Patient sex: M
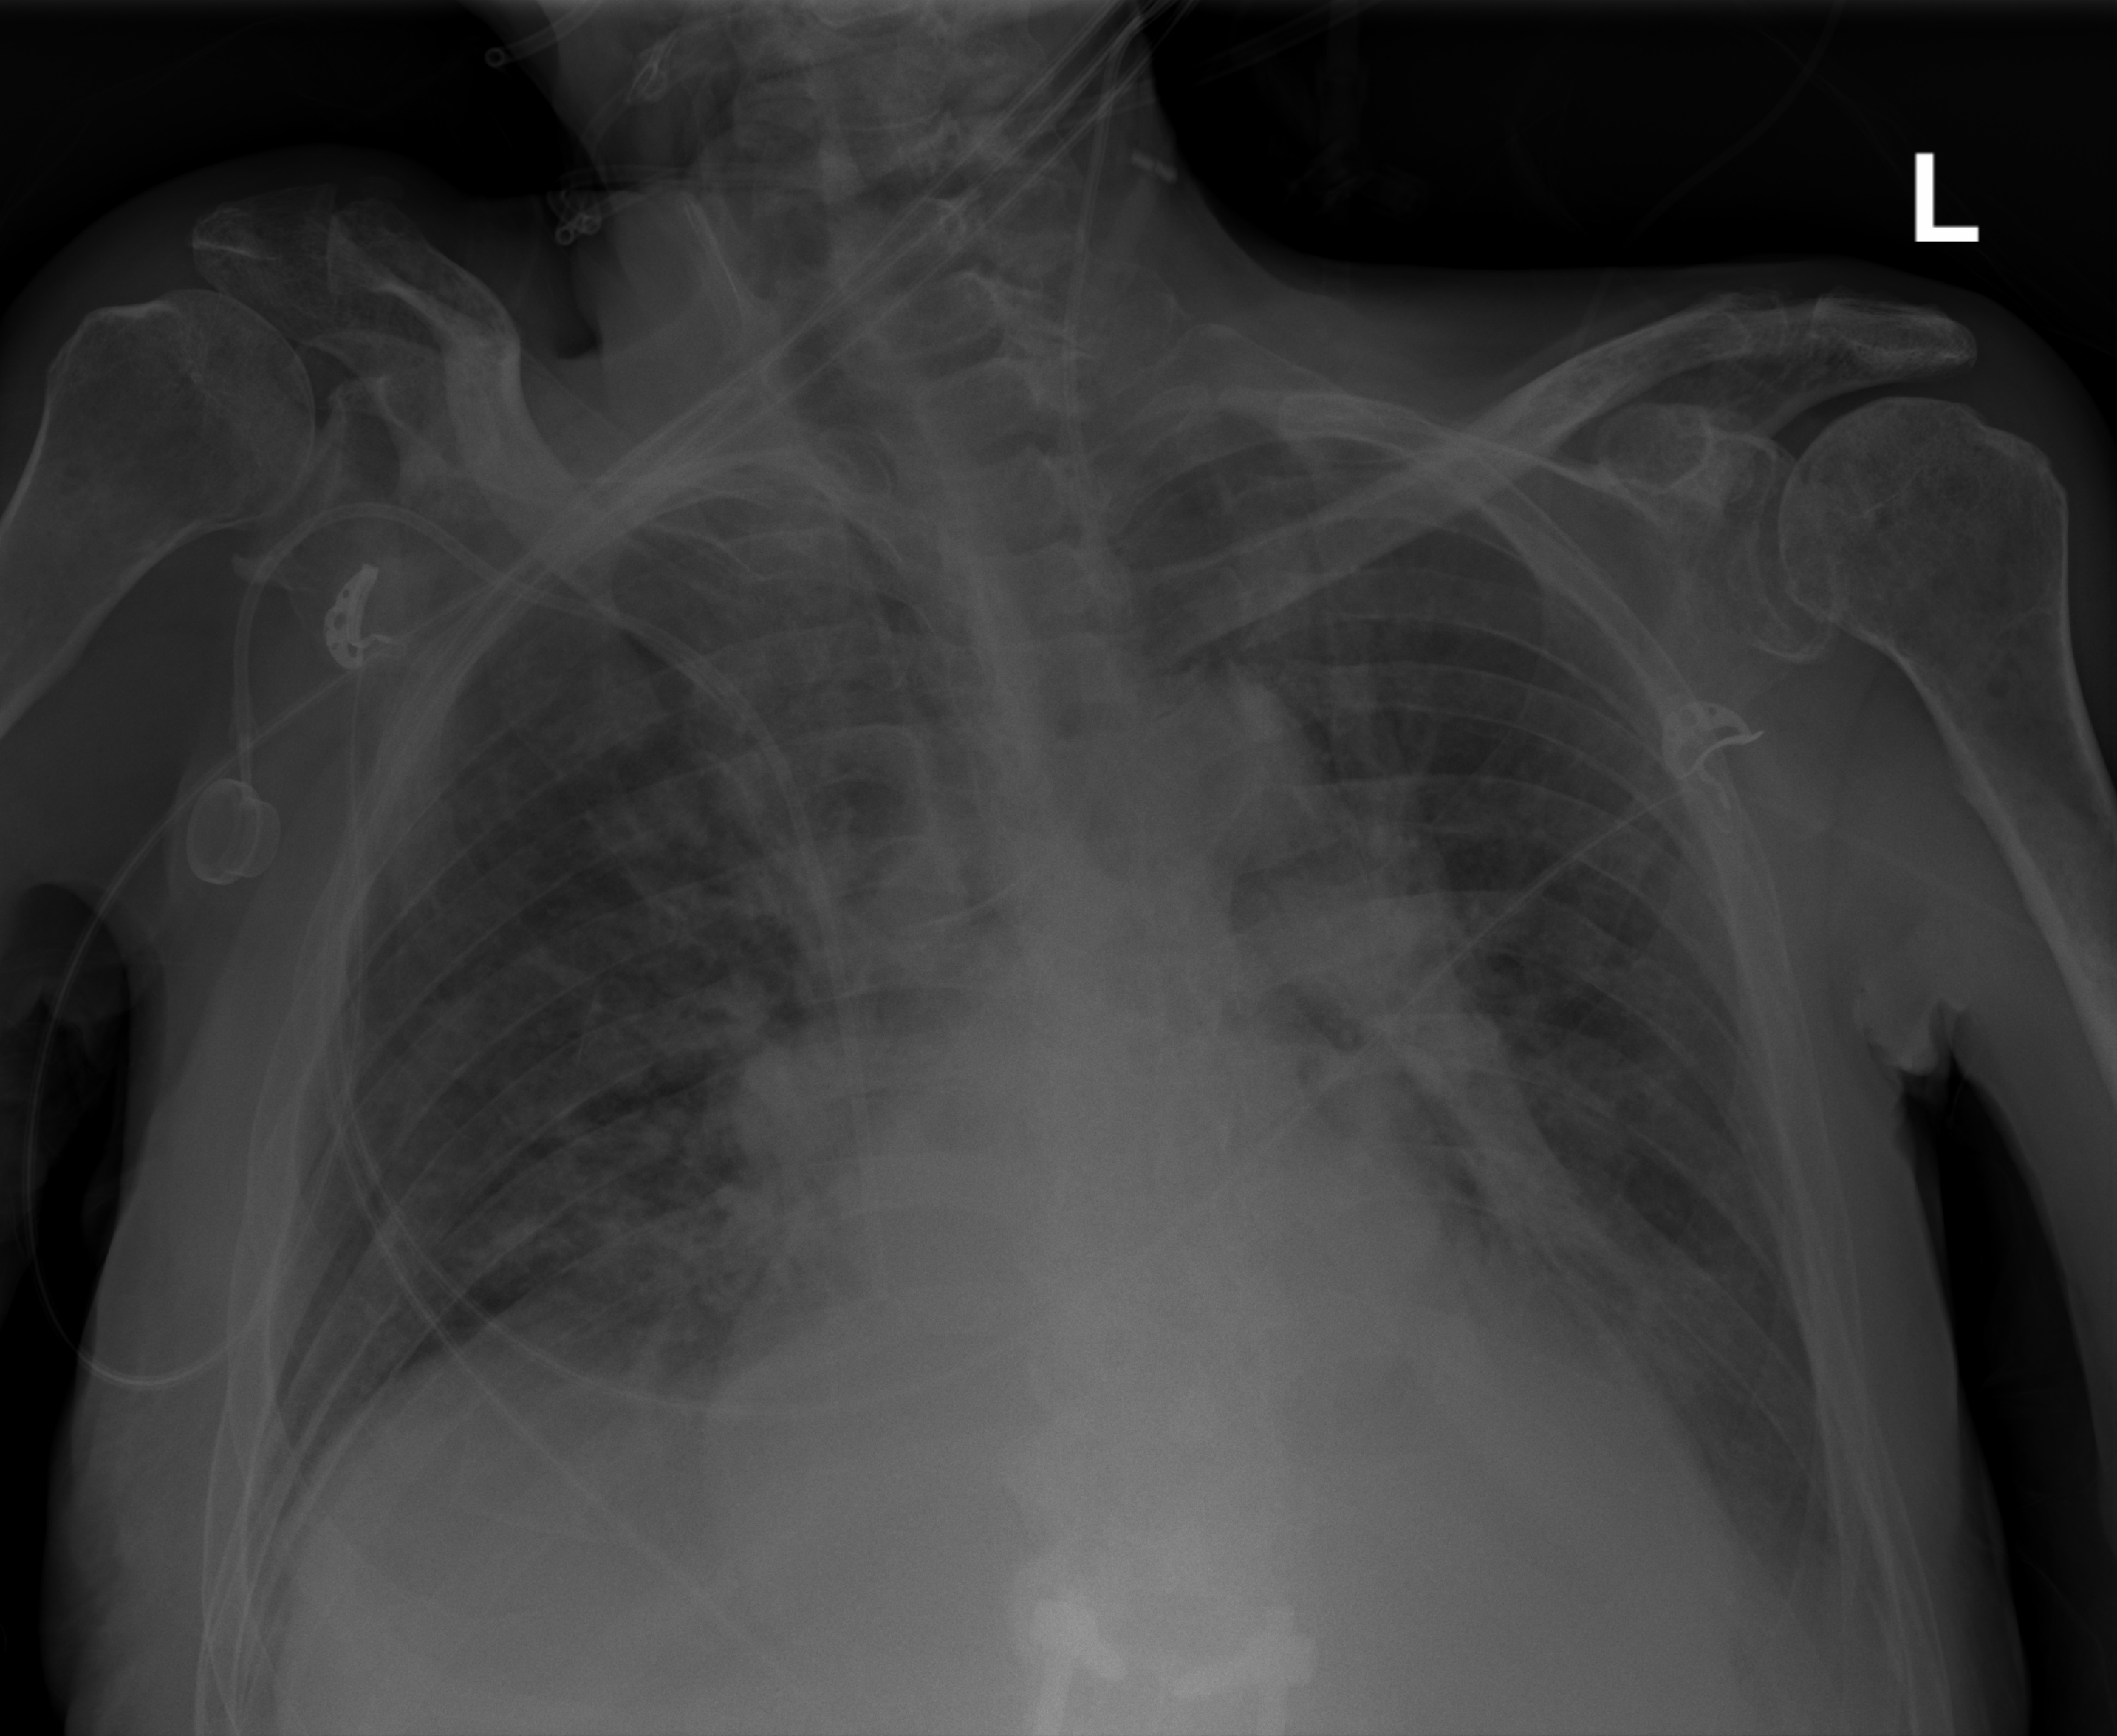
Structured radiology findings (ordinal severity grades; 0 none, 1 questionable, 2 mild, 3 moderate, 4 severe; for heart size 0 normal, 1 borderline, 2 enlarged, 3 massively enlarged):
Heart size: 2
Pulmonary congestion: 0
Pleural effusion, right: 0
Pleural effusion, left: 2
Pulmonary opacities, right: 2
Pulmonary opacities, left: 0
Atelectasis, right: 2
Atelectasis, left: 2